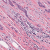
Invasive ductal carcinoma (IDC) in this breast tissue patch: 1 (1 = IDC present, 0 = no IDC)